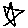
Label: star